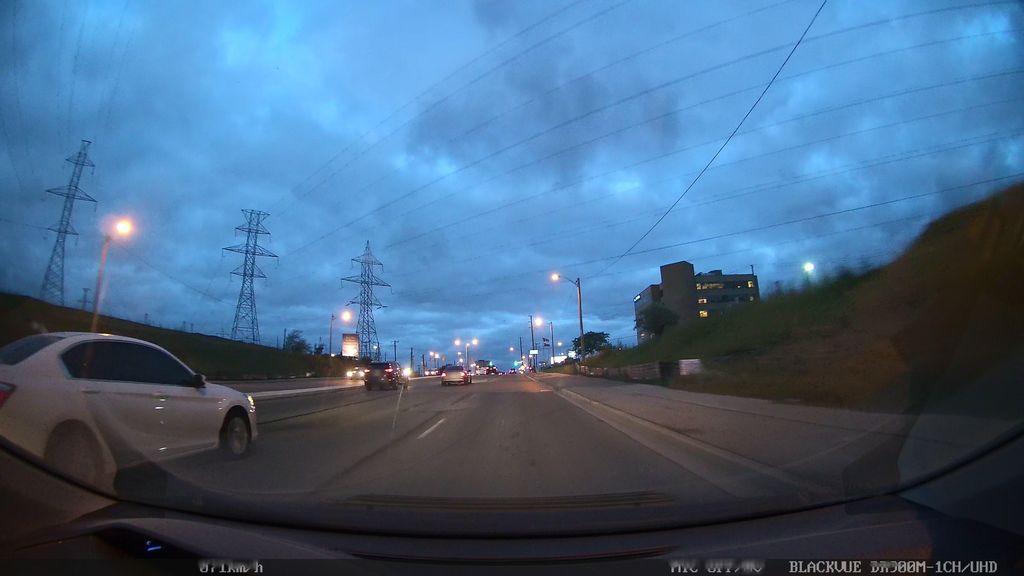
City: toronto